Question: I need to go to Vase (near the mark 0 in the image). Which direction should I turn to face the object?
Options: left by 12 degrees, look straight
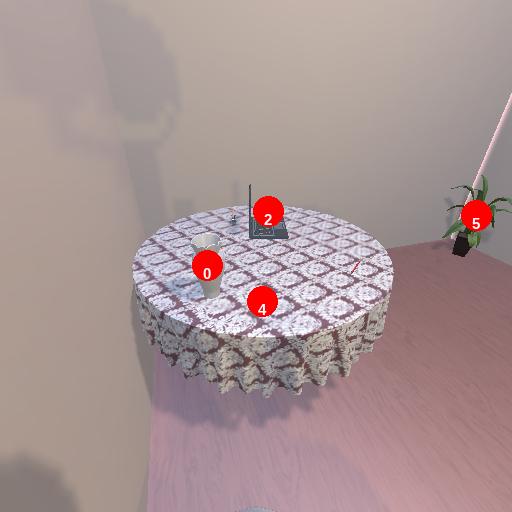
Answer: left by 12 degrees